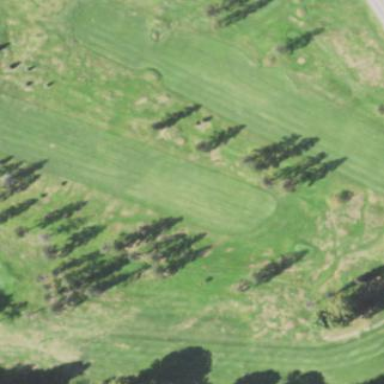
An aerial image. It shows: Golf fairway surrounded by grass.